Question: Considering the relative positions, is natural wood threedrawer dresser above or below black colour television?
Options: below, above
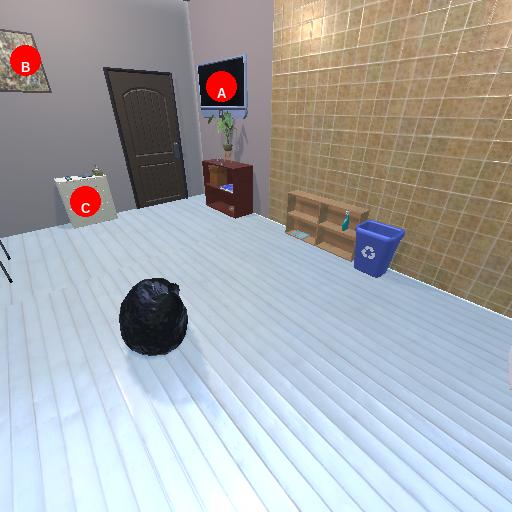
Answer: below